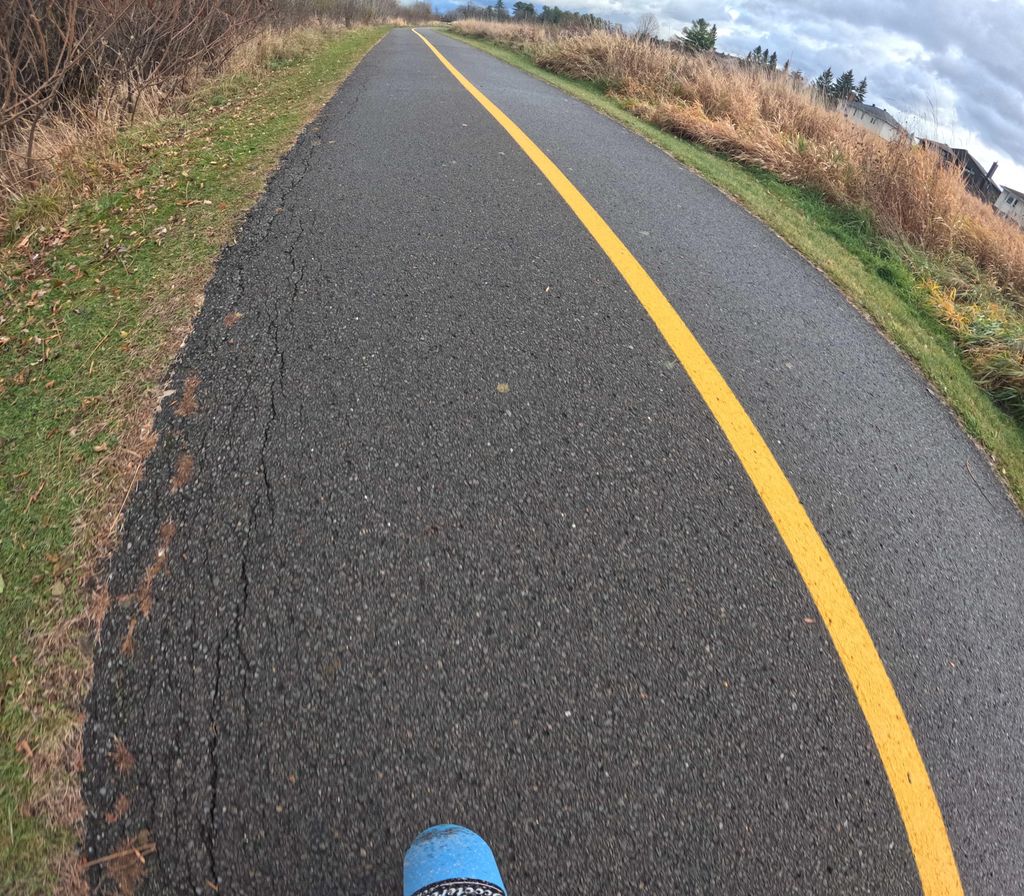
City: ottawa-gatineau